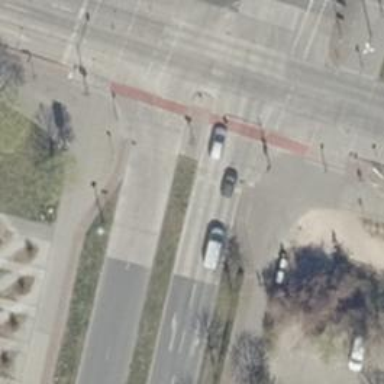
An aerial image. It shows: Cycleway.